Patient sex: M
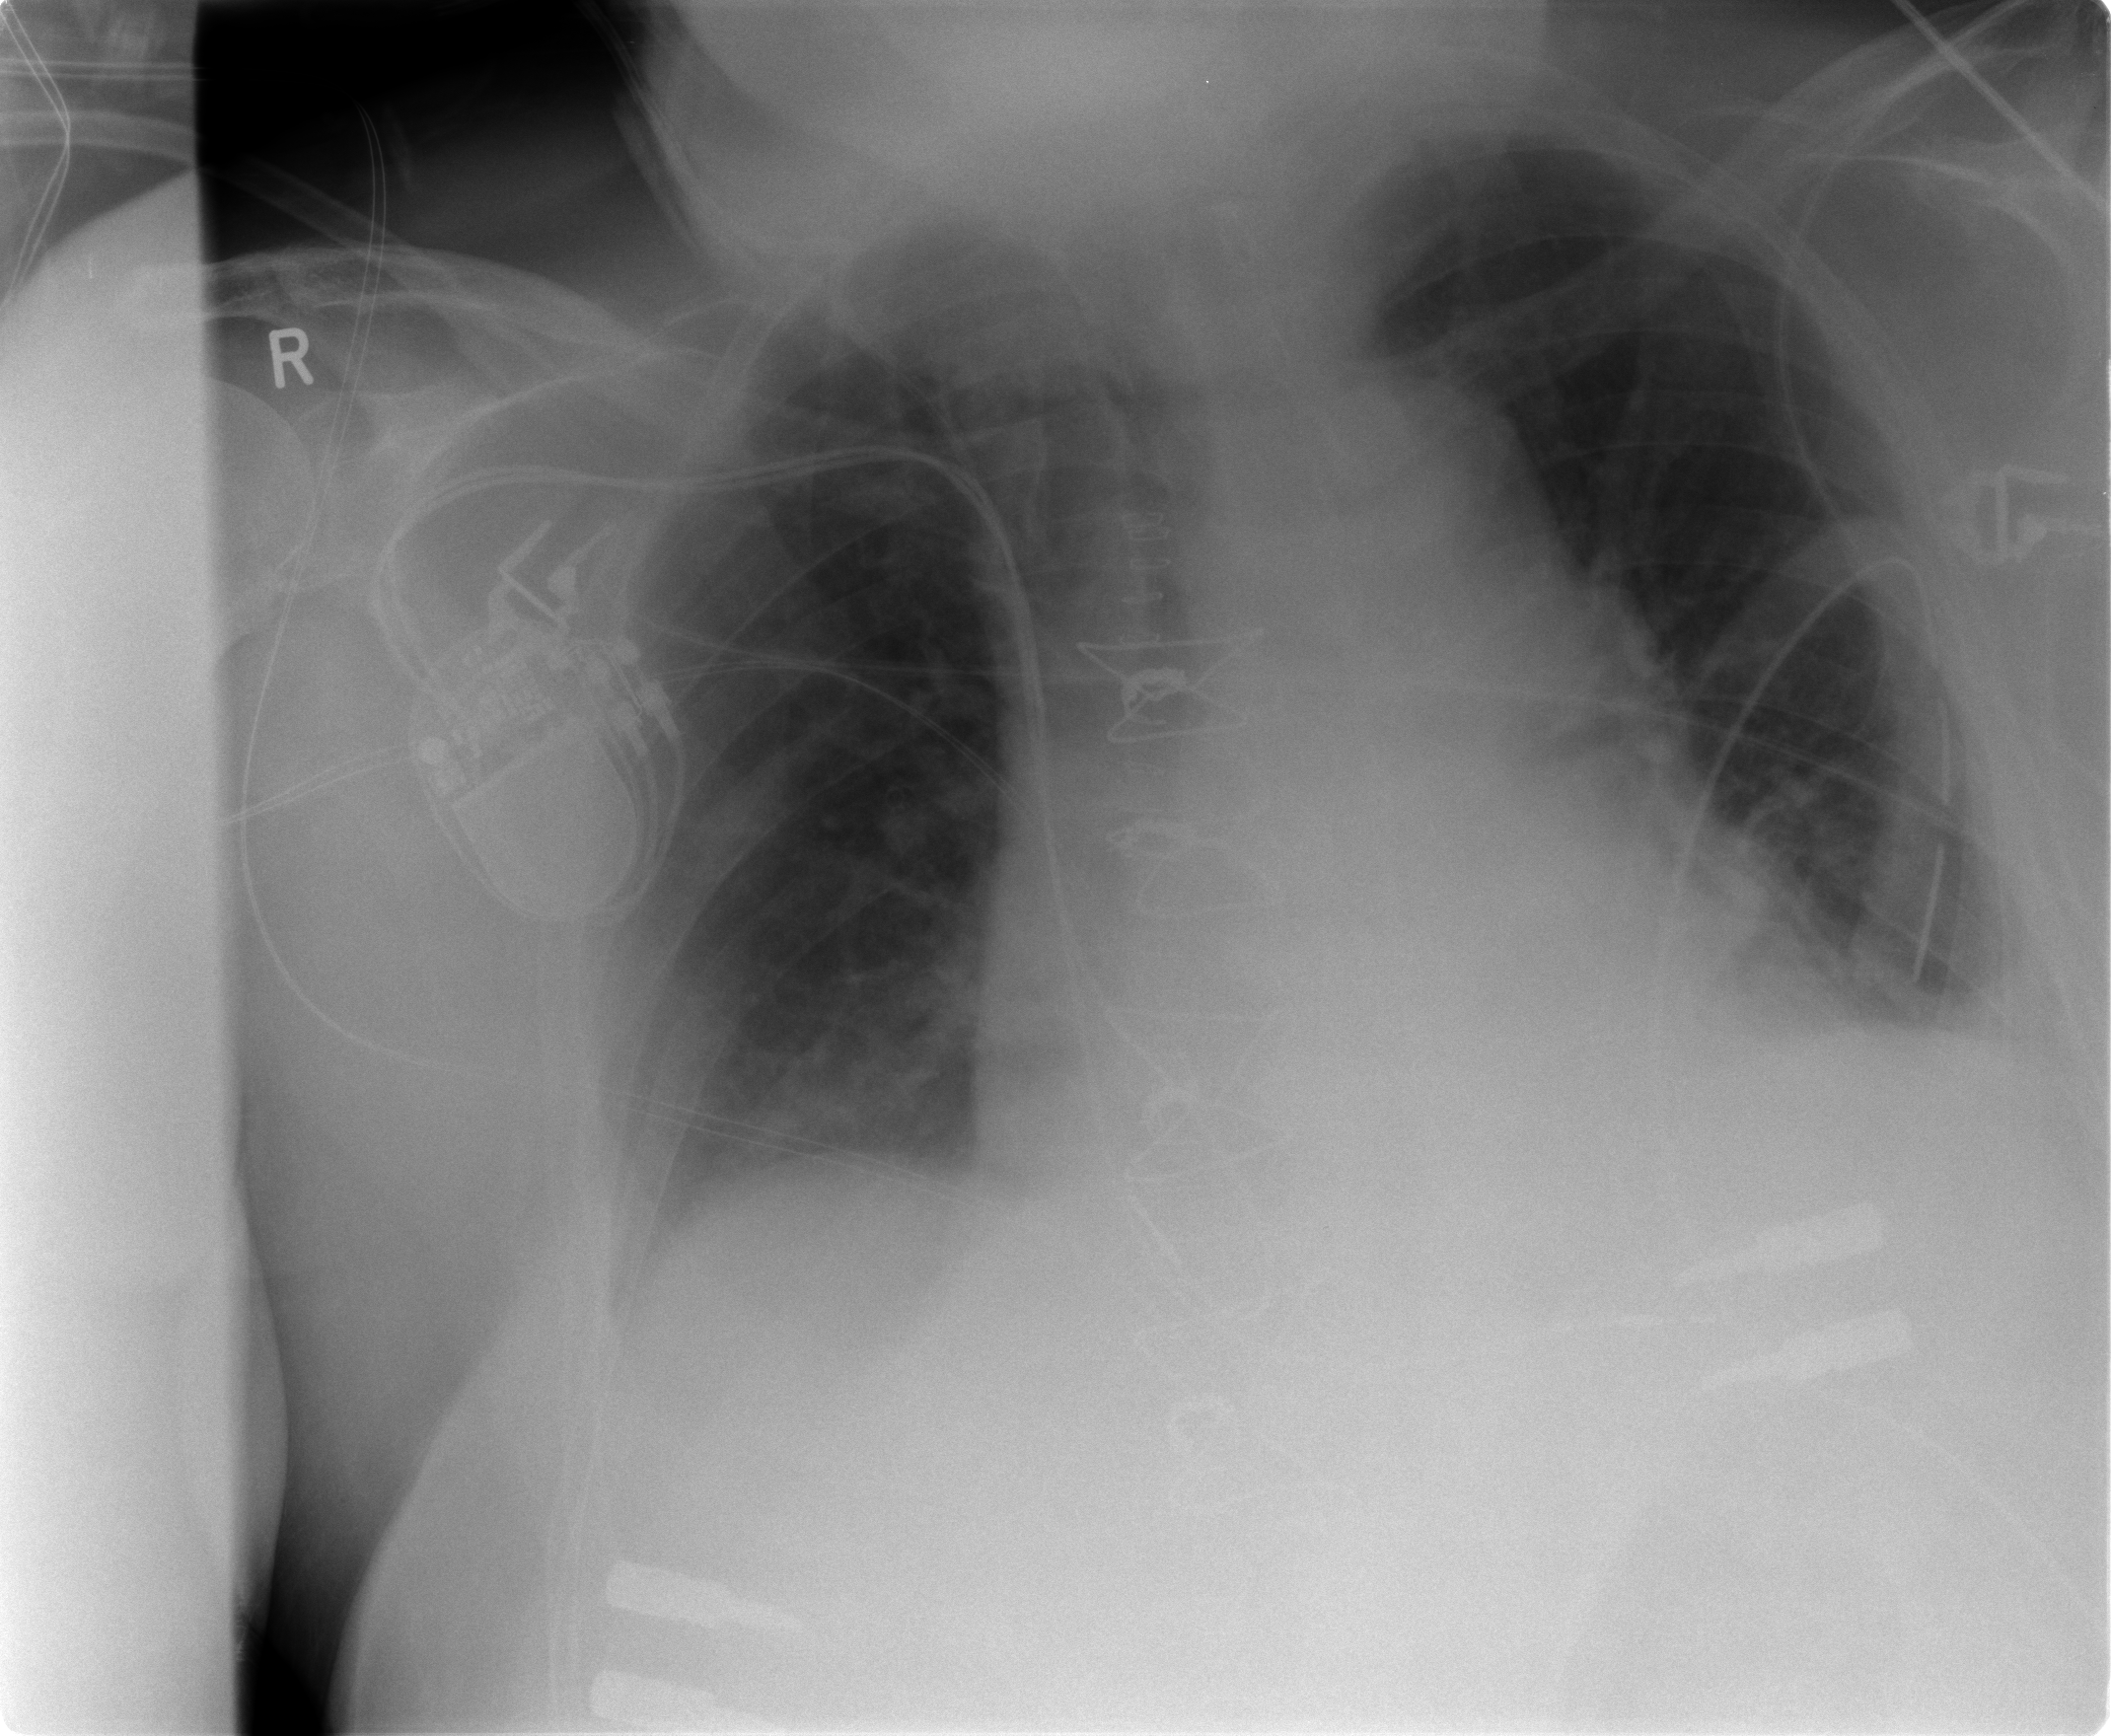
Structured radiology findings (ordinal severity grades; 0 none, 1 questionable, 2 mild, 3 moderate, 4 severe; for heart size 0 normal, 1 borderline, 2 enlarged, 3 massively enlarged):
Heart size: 2
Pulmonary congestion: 2
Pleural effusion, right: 0
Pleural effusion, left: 1
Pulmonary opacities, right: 0
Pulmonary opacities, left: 0
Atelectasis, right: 0
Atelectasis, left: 2